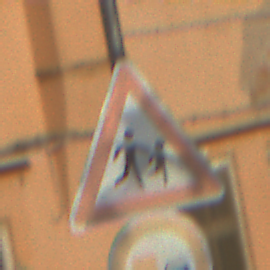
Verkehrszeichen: KinderLinks
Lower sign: UeberholverbotKraftfahrzeuge
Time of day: MorningAfternoon
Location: Outdoor (Urban)
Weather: Clear
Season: NotSpecified
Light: Natural